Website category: university
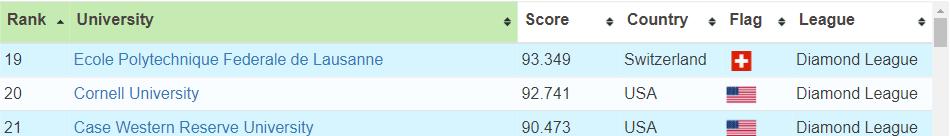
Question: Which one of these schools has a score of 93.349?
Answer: Ecole Polytechnique Federale de Lausanne

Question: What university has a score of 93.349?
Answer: Ecole Polytechnique Federale de Lausanne

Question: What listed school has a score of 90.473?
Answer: Case Western Reserve University

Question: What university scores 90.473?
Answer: Case Western Reserve University

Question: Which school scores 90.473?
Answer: Case Western Reserve University

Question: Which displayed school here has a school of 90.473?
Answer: Case Western Reserve University

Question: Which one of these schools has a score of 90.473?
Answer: Case Western Reserve University

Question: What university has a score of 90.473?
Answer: Case Western Reserve University

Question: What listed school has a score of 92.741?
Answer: Cornell University

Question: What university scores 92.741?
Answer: Cornell University

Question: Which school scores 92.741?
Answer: Cornell University

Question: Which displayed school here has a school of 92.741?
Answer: Cornell University

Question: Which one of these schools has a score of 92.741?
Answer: Cornell University

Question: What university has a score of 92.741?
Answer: Cornell University

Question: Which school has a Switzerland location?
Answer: Ecole Polytechnique Federale de Lausanne

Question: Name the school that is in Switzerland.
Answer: Ecole Polytechnique Federale de Lausanne

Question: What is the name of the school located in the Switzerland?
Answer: Ecole Polytechnique Federale de Lausanne

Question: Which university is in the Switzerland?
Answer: Ecole Polytechnique Federale de Lausanne

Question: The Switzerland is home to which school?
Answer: Ecole Polytechnique Federale de Lausanne

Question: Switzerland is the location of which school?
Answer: Ecole Polytechnique Federale de Lausanne